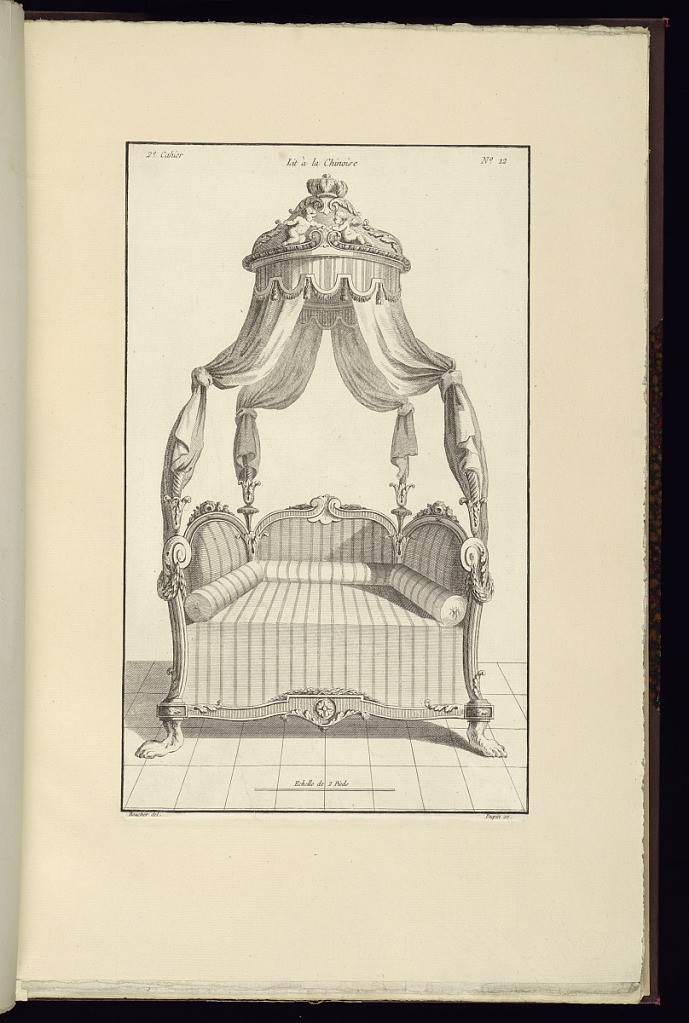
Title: Lit à la Chinoise
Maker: Juste-François Boucher, French, 1736 – 1782
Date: ca. 1775
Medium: Engraving on off white laid paper
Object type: Print
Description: Design for a bed with a canopy adorned with feathers, putti, and tassels. The drapery is bound, revealing the bedframe, carved with acanthus leaves and rosettes. The bedding is striped. The plate is signed.